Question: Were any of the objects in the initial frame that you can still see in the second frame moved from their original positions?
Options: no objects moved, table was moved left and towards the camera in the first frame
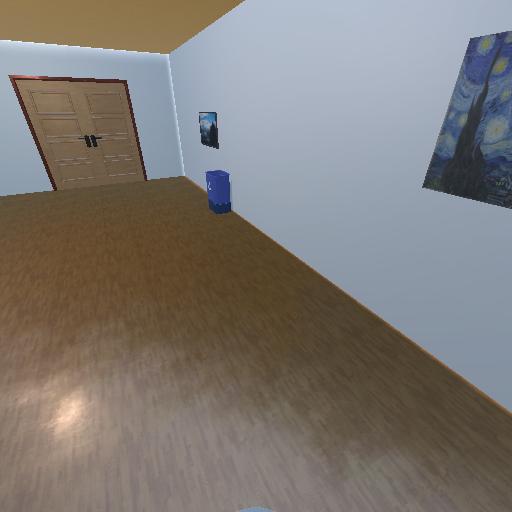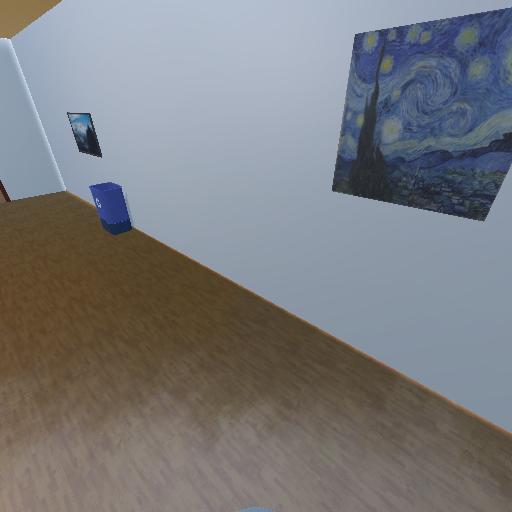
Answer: no objects moved